Question: The 'missingMethod' method/hook is genius in the way it performs a catchall for Laravel controllers, but is this an equal method for missing method arguments?
I would like the equal of:
'''
public function missingMethod($parameters) {
echo "Missing!";
}
// but for arguments
public function missingArguments($parameters) {
echo "Missing arguments!";
}
'''
Instead I receive something similar to:

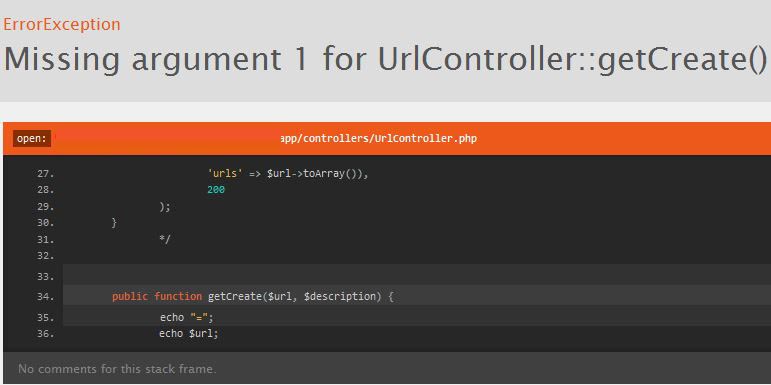
Answer: Use ? in the route which will make it optional '/example/{id?}' the in your method give the parameters defaults i.e. ($id = null) then just check for null
Hope it helps